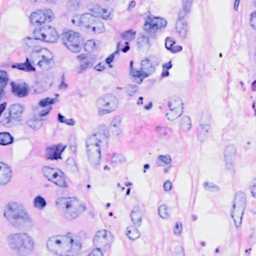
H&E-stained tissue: Breast